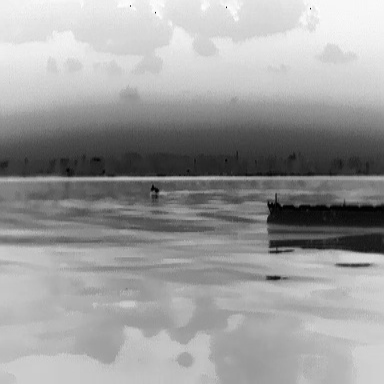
There are two objects shown in the infrared image, including a warship, and a liner.